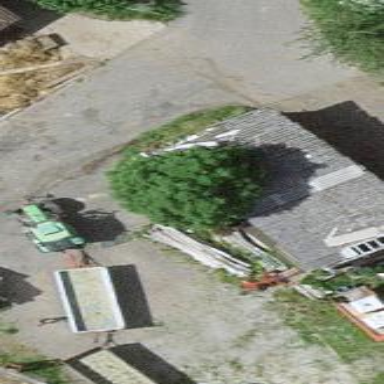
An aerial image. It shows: Rural barn.